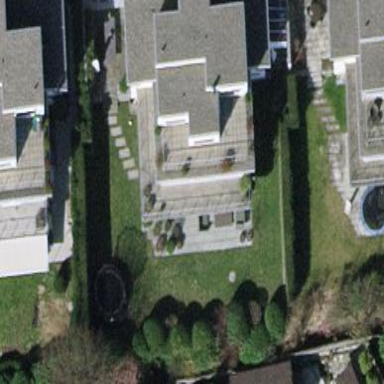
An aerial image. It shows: View of roof of building.